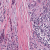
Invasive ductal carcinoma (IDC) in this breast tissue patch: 1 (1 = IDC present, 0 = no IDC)